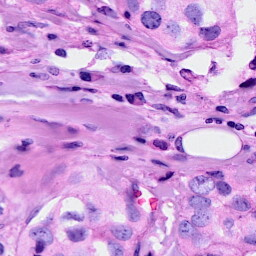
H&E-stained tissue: Breast